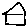
Label: house